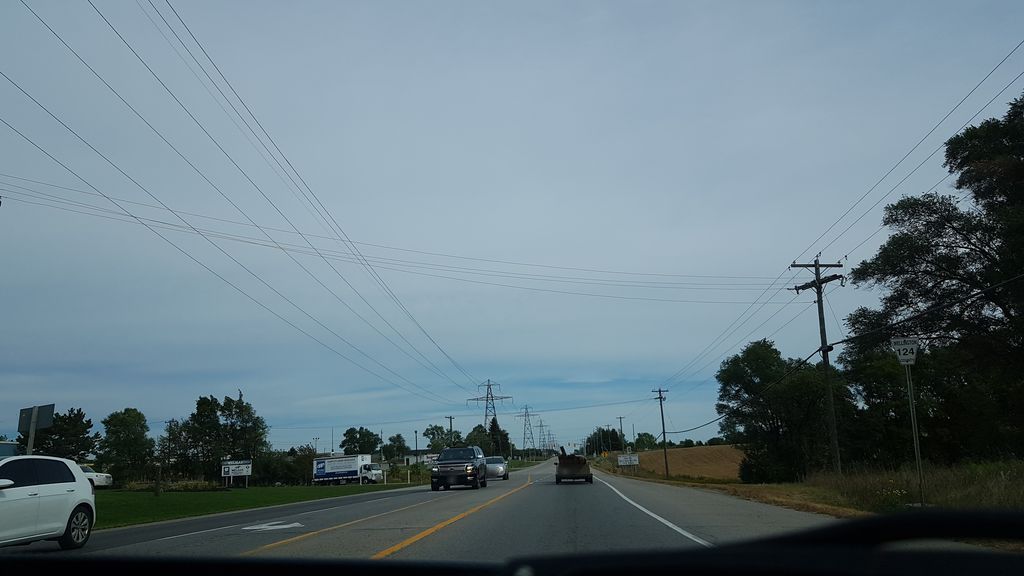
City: kitchener-waterloo